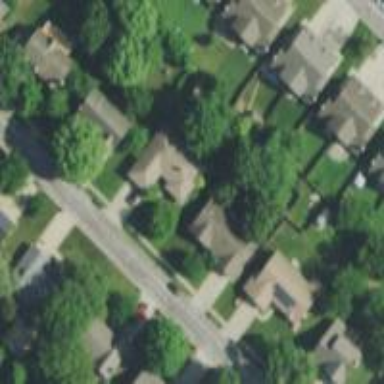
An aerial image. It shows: Residential area consisting of single-family homes.